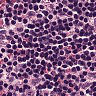
Metastatic tissue present: no